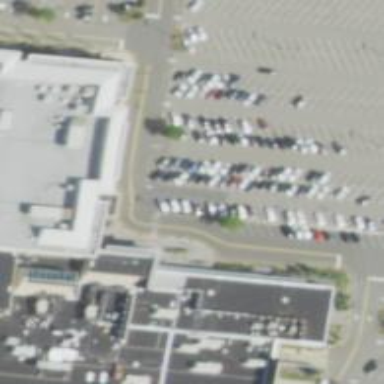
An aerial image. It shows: Parking space.